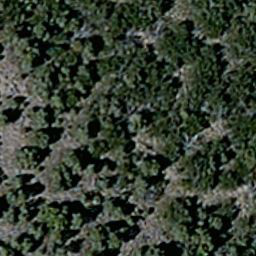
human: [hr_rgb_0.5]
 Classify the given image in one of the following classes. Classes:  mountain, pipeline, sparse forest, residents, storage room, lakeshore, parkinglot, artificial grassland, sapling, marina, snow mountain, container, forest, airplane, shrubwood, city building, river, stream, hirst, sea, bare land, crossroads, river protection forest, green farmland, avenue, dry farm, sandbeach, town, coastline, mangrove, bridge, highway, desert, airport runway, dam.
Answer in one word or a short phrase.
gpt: sparse forest